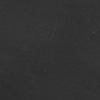
Atmospheric dust classification: not_dusty